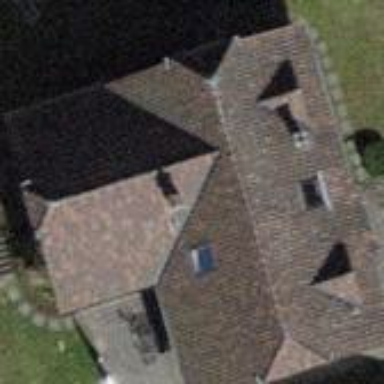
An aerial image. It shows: Building with tiled roof.